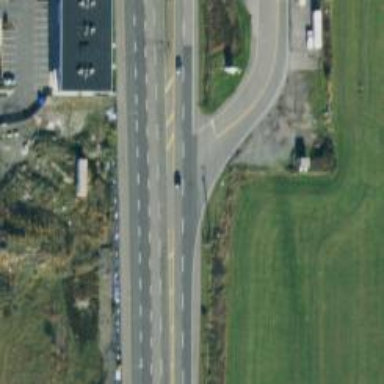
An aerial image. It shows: Asphalt trunk highway.